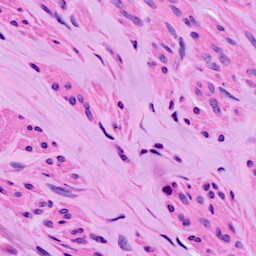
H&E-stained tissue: Ovarian